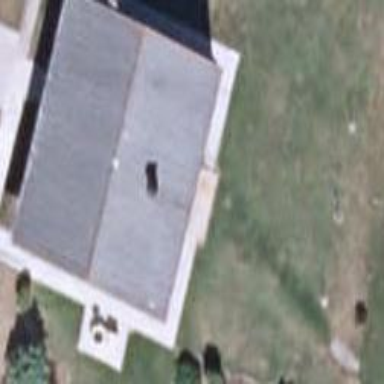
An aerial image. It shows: Simple house.